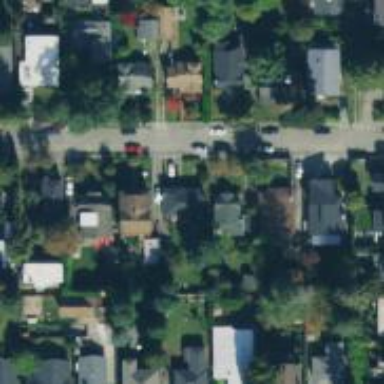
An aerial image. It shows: Residential road with separate sidewalk.